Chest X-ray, PA view. Patient: 59 years old, sex M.
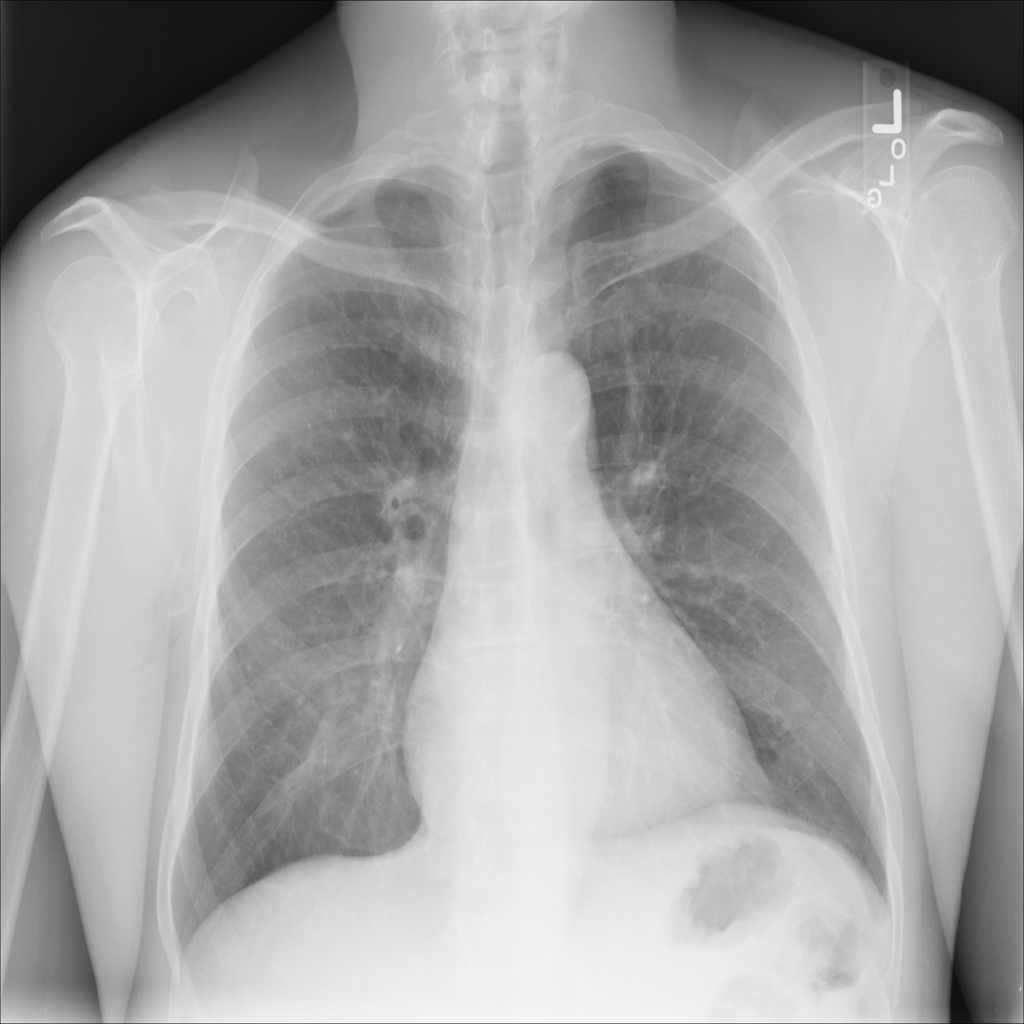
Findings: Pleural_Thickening